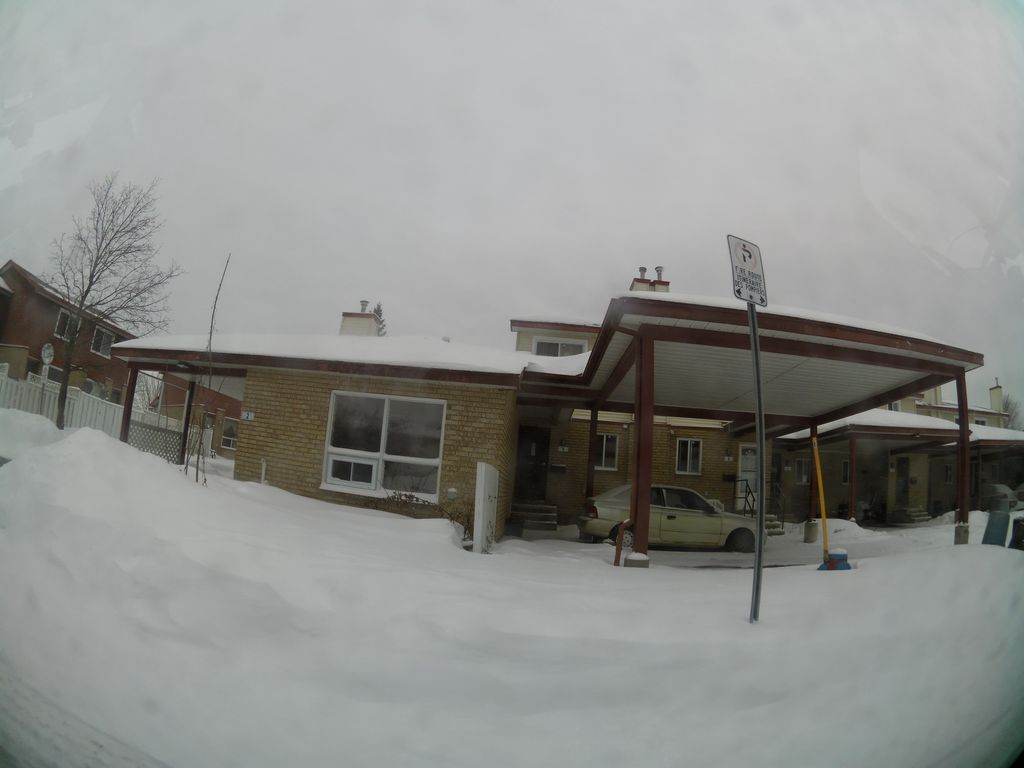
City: ottawa-gatineau